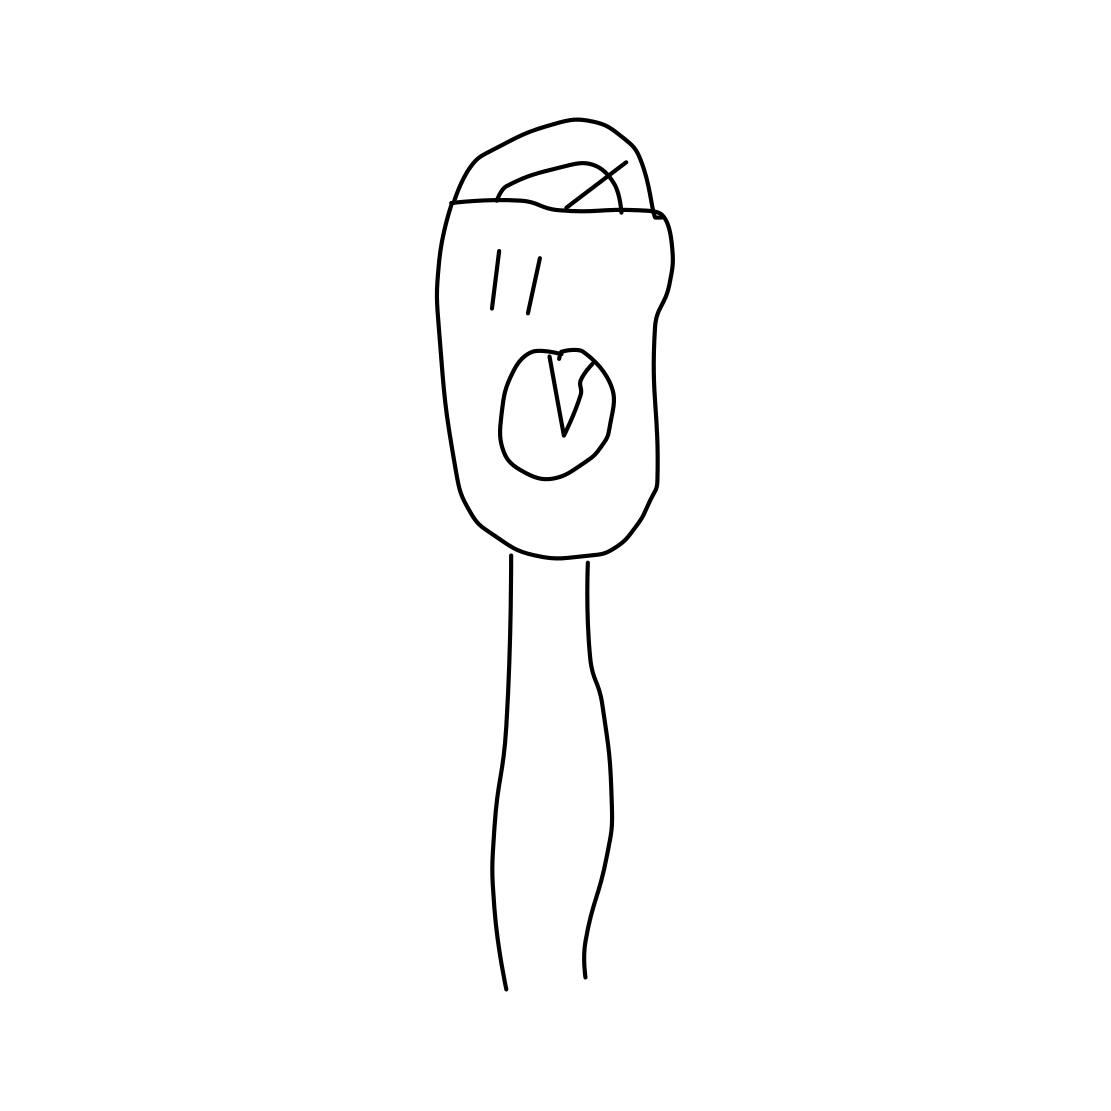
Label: parking meter